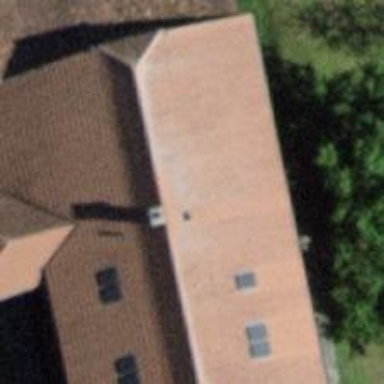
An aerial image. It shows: Farm building.